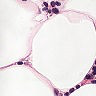
Metastatic tissue present: no